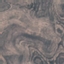
Label: HerbaceousVegetation